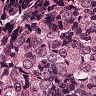
Metastatic tissue present: yes